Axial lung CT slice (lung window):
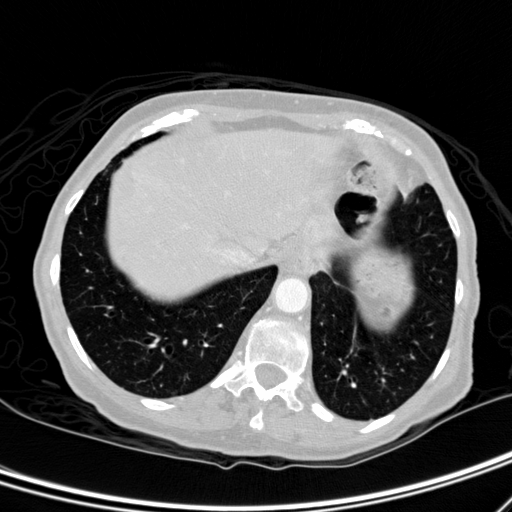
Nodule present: no